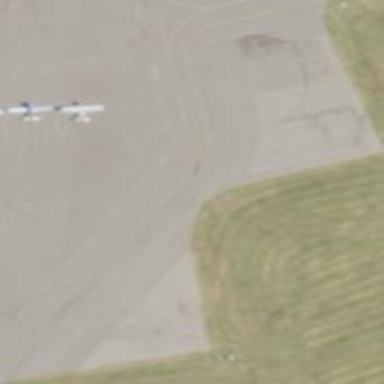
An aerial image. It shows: Apron at the airport.